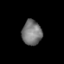
Tissue: lung
Cell type: T cells
Senescence score: 0.1814
Nuclear area (px): 481
Mean DAPI intensity: 120.432